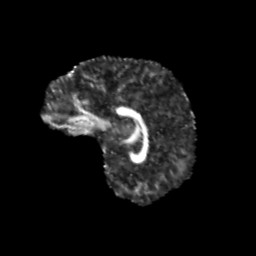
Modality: FA
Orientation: sagittal
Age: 11
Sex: male
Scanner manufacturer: siemens
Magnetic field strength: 3 T
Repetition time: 3.8 s
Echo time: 0.07 s